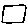
Label: square